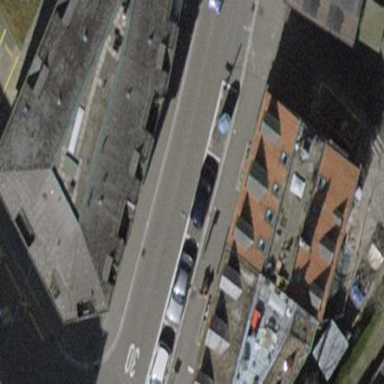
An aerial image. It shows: Parking lane designated for parking.